Question: I have alreayd built a few pages of my app. As i need a javascript framework and sub second dynamic pages I think I'll try React/Flux.
The thing is despite much reading, I don't fully understand if you can keep my EXISTING codebase (html/js) and only use React (jsx , modules) on certain blocks of the web page that need interaction with database/dynamic actualization?
Let's take an example:
my page has a lot of stuff : bootstrap I adjusted a lot(with css) that is actually using behind the scene javascript/the DOM ex for dropdowns, and other stuff), respond.js for enabling media queries on ie8 (using I guess the DOM), and many third party tools like intercom.io or even google analytics js tracking window on the bottom of my screen.
you can see here what the pages look like.

My need: I just need dynamic adjustments and real time features on the block (D), all the other, the header (B), intercom(C) and the rest could stay like they are, it would save me some much time if i can keep them in their current html code.
So here are my question:
- (1) do I have to convert EVERYTHING on the page on react or only put in jsx/react the block (D) and keep the rest as it is ?- Related to (1) I want to leverage the main advantage brought by React (the virtual DOM and the diffs), would I still be able to use it EVEN if the whole page is not on React ?- If the answer is basically "it's all or nothing, you've got to do it ALL in react jsx and redo your whole page", convert your html and find alternatives to all your js scripts that use the DOM such as dropdowns, light boxes, intercom.io script, google analytics scripts then is it hard? i mean or can i keep the css and just use this to change the html <URL>
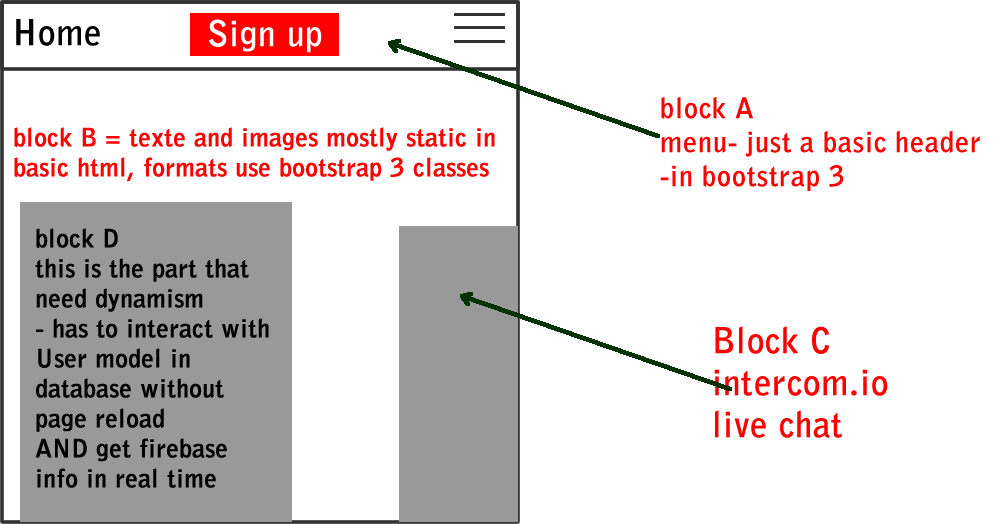
Answer: In terms of the view layer of your app everything can be done with React
The first thing I would suggest is to head to the react site for the docs, do a few tutorial use & YouTube and then start to re-build your app from fresh with react . (Use JSX).
Because you now understand how React works and how to use props and states you will likely end up merging fragments of your app at a time.
The most important thing to consider is context. React is simply Javascript so you can bind, call and apply any objects from your existing app.
'''
var blockA = React.createClass~
blockB = React.createClass~
blockC = React.createClass~
blockD = React.createClass~
'''
React is just components, each block is a component.
But I can't stress more, understand the basic principles of react, it's not hard at all.
Edit...
YES use JSX I thought it was stupid initially but it's excellent!
With DOM manipulation it's all or nothing. React uses its copy of the DOM to manipulate the actual DOM faster. For parts of you code that doesn't touch the DOM it will not make a huge difference in React but React has a beautiful workflow by passing state changes down to its component's children. Really it's up to you but If you are using React do all DOM stuff in react. 70+% of what you are trying to do is likely DOM manipulation.
My advice in general, don't think too much about how "hard" it will be. Think about how quick you can learn the basics. It's quite easy to grasp.